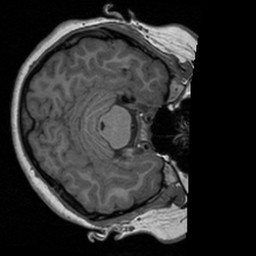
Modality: T1w
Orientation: axial
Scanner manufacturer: siemens
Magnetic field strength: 3 T
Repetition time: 1.9 s
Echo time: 0.00226 s